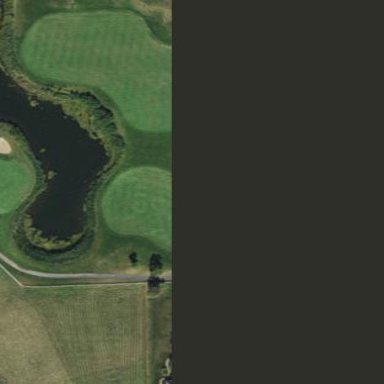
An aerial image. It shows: Golf fairway surrounded by grass.